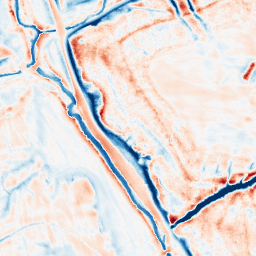
Category: edge_preserving
Decomposition family: bilateral
Decomposition parameters: d: 21
sigma_color: 50
sigma_space: 100
Upsampling method: regularized
Upsampling parameters: scale: 4
lambda_reg: 0.01
Upsampling scale: 4